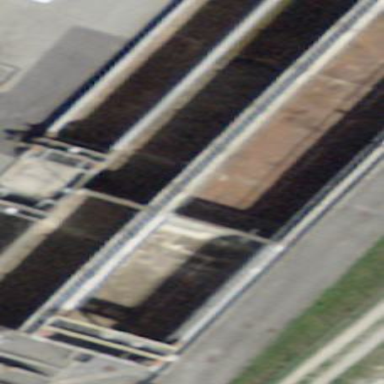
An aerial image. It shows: Body of wastewater.